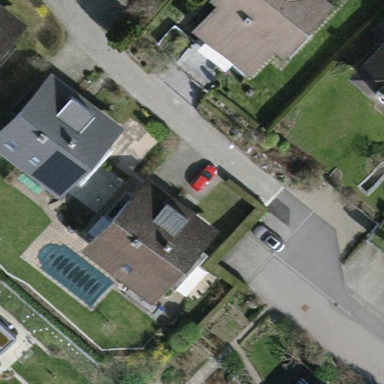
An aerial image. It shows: Detached building.